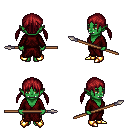
a pixel art fantasy rpg character, female body template, orc, green skin, red robe, gold greaves, brunette twin-tailed hairstyle, gold boots, spear, four views (front, back, left, right), 2x2 character sprite sheet, small pixel art, hard edges, no anti-aliasing